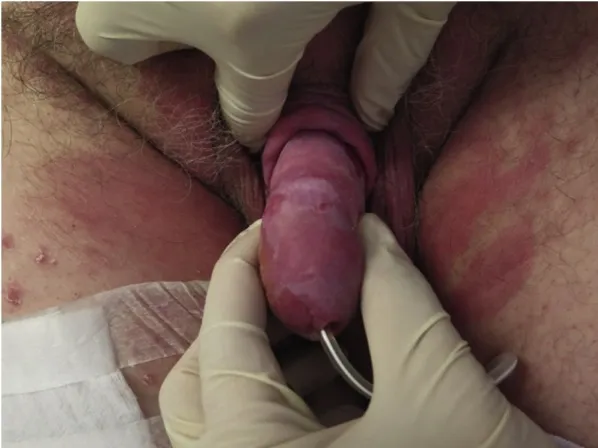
Two month with continued honey treatment following failed skin graft.
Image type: medical_photograph (skin_photograph)